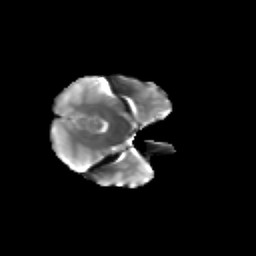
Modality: T2w
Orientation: axial
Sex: female
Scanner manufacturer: siemens
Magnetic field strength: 3 T
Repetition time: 5 s
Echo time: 0.071 s